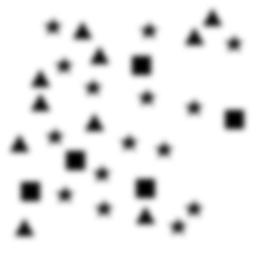
Squares: 5
Triangles: 10
Stars: 15
Total shapes: 30